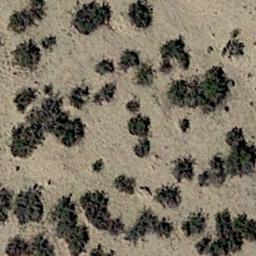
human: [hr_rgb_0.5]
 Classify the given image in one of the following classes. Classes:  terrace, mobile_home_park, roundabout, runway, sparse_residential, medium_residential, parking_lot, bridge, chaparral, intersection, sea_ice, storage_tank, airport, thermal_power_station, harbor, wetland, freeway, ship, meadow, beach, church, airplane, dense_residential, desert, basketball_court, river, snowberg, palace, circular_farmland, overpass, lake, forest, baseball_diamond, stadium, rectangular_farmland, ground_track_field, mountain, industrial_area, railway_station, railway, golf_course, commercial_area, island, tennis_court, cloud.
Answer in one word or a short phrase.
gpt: chaparral